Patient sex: M
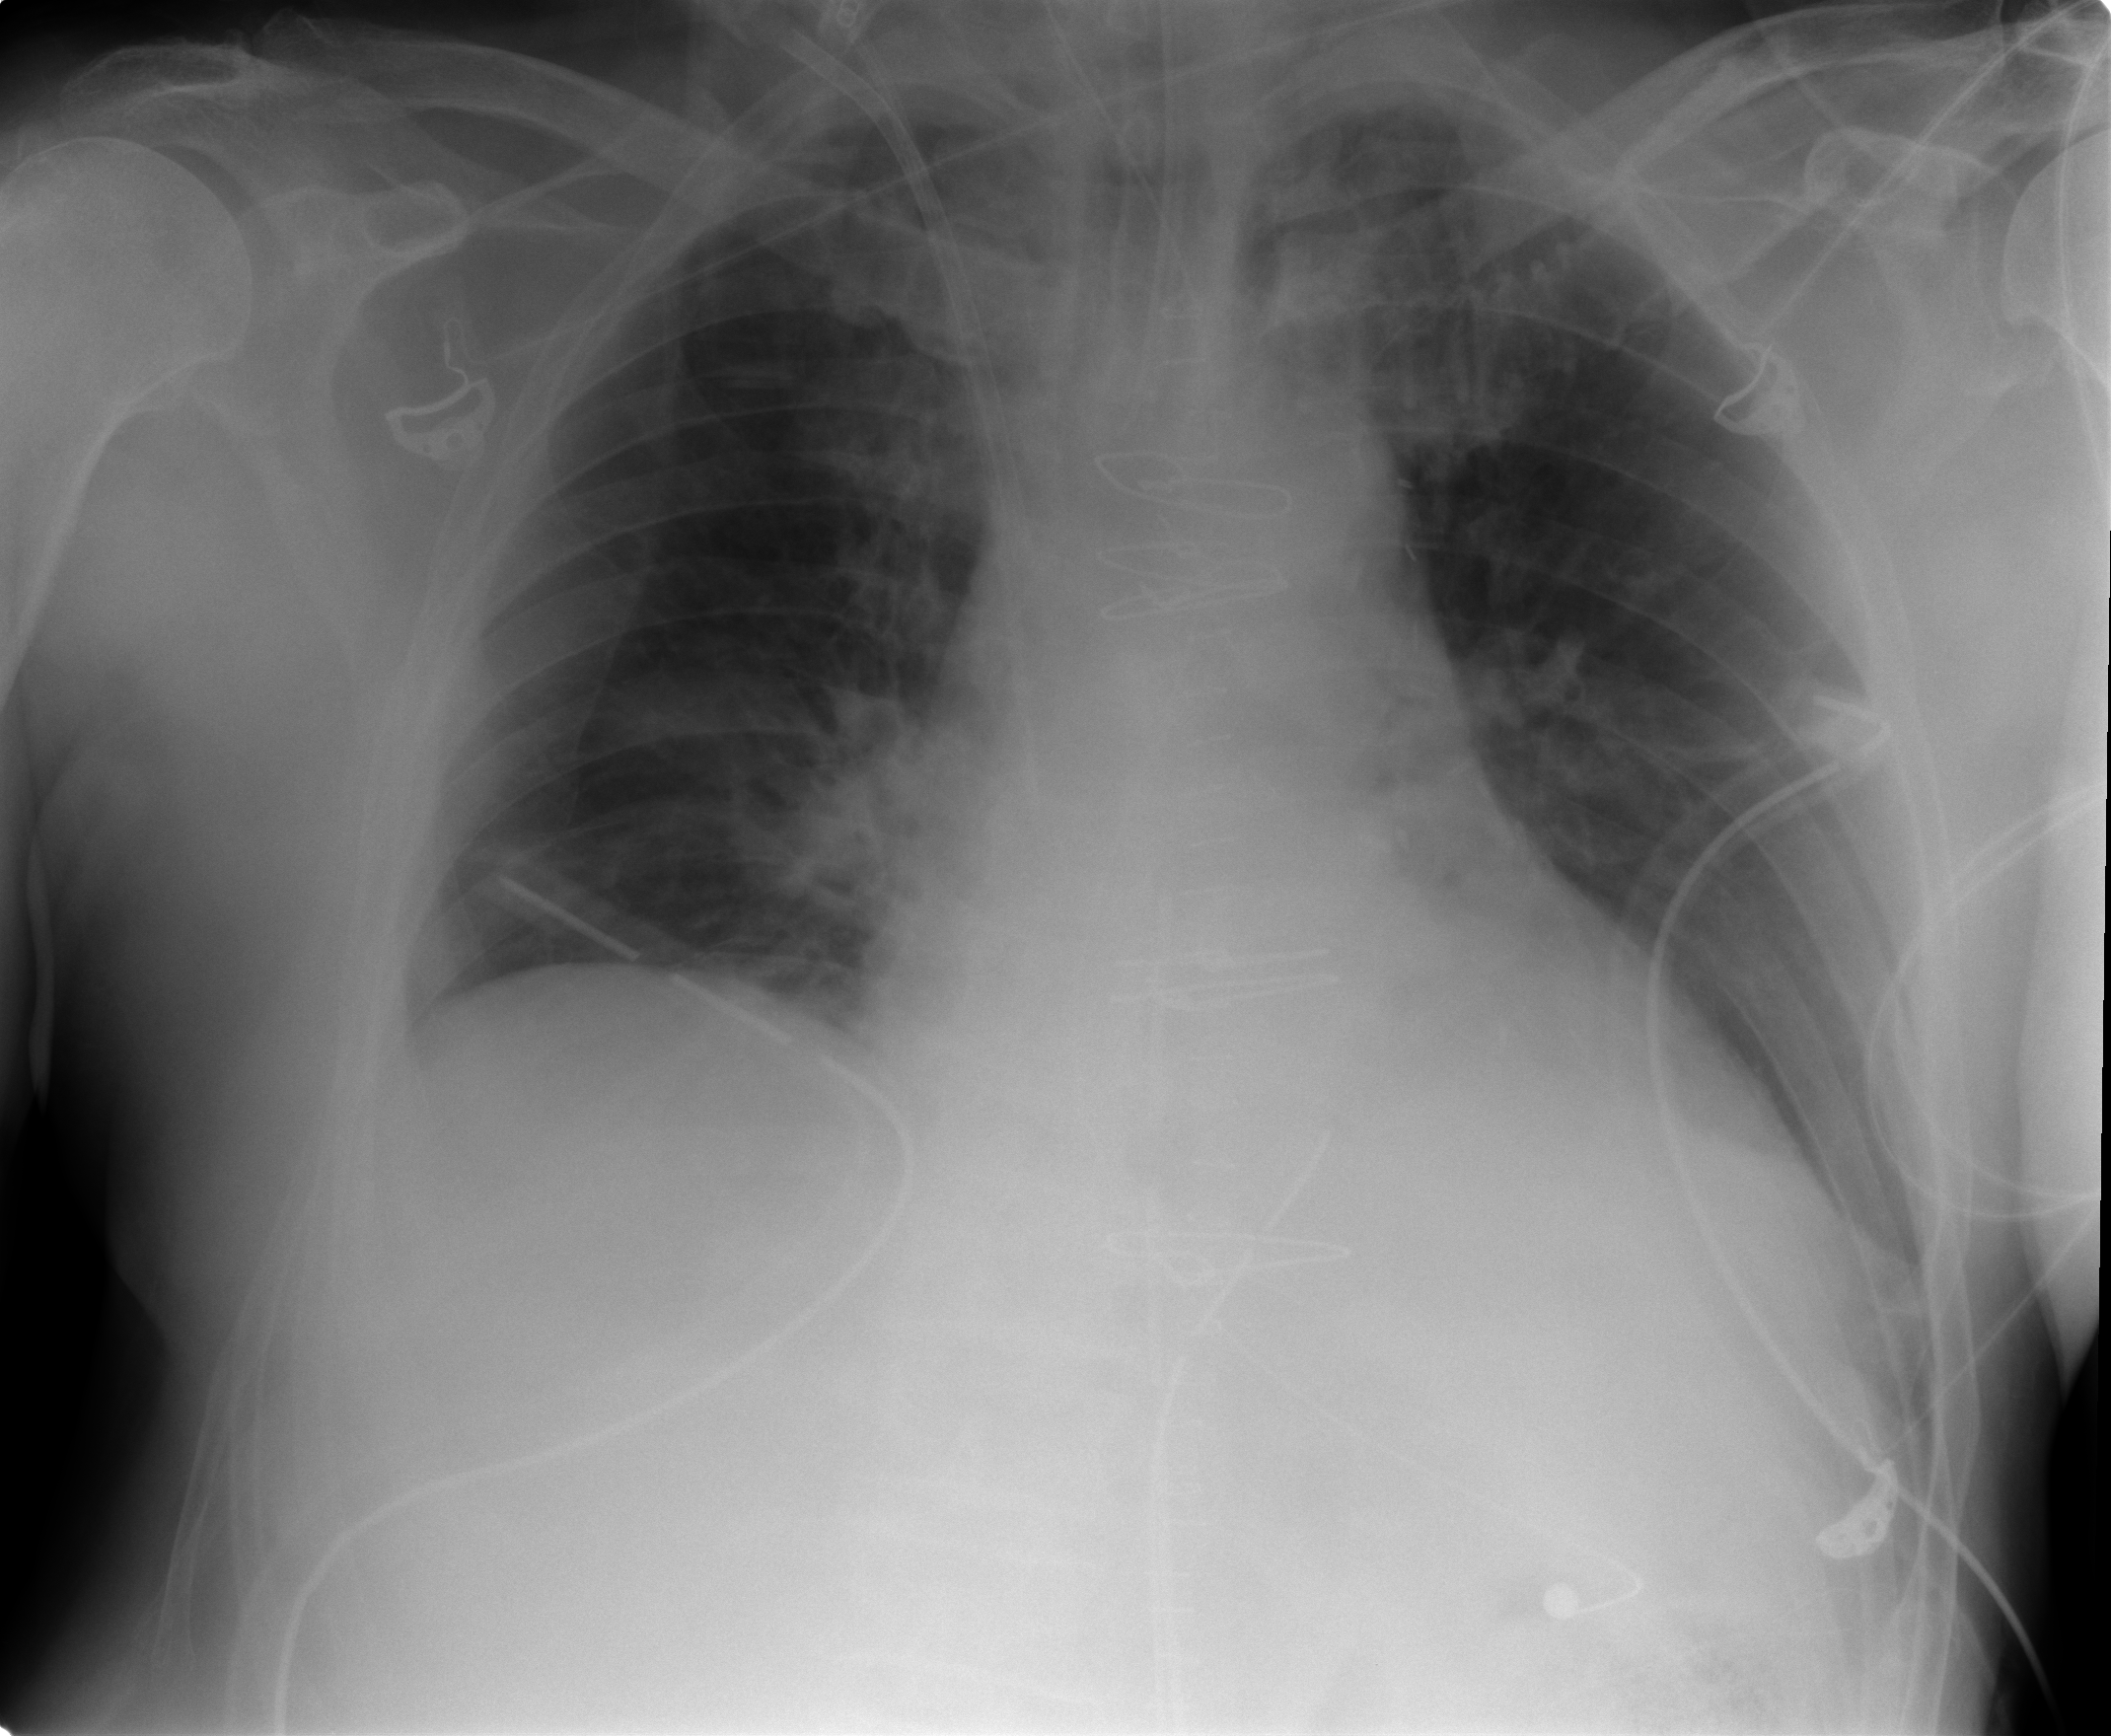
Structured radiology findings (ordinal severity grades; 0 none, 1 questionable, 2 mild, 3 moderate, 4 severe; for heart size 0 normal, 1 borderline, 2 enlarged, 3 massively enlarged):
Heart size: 2
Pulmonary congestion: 0
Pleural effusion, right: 0
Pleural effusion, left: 0
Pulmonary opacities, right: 0
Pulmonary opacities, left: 0
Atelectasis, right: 2
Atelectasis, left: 2